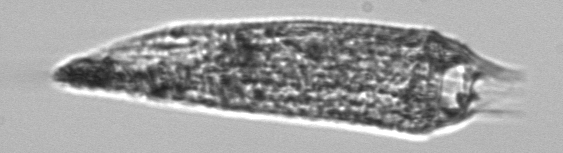
Label: Strombidium_conicum